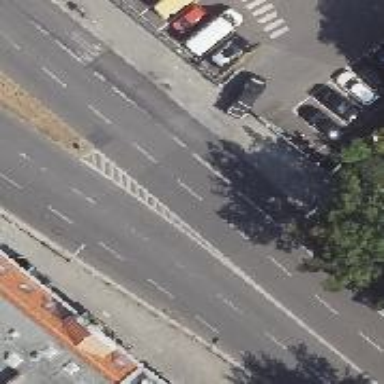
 and cycle lane on the right that shares the bus lane."